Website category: sports
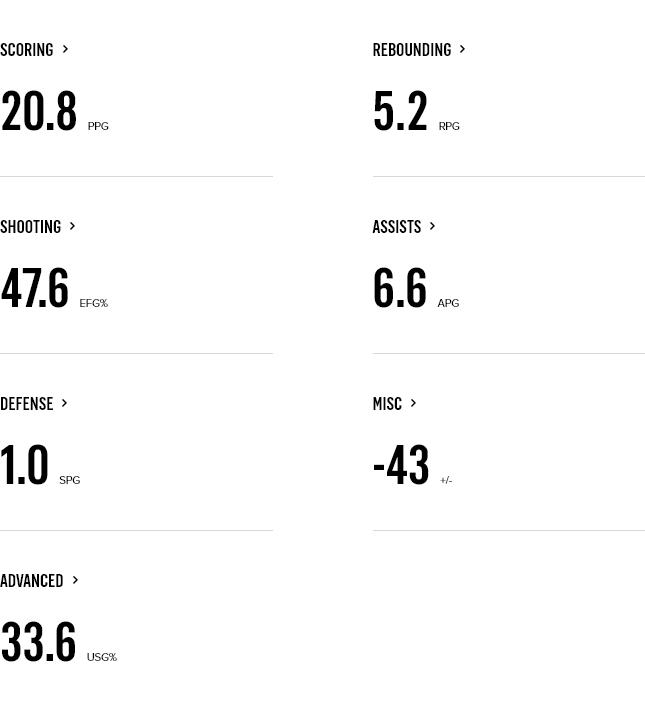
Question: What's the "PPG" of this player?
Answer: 20.8

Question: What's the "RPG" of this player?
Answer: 5.2

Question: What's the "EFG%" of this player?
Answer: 47.6

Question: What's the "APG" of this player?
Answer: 6.6

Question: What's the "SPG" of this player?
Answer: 1.0

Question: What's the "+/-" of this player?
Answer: -43

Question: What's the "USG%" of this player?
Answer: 33.6

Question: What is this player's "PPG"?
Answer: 20.8

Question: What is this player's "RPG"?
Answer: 5.2

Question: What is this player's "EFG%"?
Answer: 47.6

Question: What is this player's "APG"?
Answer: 6.6

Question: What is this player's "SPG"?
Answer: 1.0

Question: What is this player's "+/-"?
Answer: -43

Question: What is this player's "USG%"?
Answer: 33.6

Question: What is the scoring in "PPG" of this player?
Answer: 20.8

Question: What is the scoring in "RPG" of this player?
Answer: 5.2

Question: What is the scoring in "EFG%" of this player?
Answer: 47.6

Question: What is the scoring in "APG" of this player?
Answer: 6.6

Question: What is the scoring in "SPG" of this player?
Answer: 1.0

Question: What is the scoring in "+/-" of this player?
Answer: -43

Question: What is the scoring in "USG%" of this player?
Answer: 33.6

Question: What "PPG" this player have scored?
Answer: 20.8

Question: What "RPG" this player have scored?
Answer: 5.2

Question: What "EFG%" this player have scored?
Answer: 47.6

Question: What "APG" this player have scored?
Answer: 6.6

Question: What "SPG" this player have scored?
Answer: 1.0

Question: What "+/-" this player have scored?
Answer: -43

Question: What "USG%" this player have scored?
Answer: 33.6

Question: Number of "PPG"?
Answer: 20.8

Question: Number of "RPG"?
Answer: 5.2

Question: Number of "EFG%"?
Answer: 47.6

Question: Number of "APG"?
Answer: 6.6

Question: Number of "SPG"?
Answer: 1.0

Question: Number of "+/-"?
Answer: -43

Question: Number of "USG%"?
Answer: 33.6

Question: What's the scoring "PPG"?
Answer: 20.8

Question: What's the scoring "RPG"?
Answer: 5.2

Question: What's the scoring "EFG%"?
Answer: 47.6

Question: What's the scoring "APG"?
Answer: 6.6

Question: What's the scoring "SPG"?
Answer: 1.0

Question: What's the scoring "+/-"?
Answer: -43

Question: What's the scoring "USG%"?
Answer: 33.6